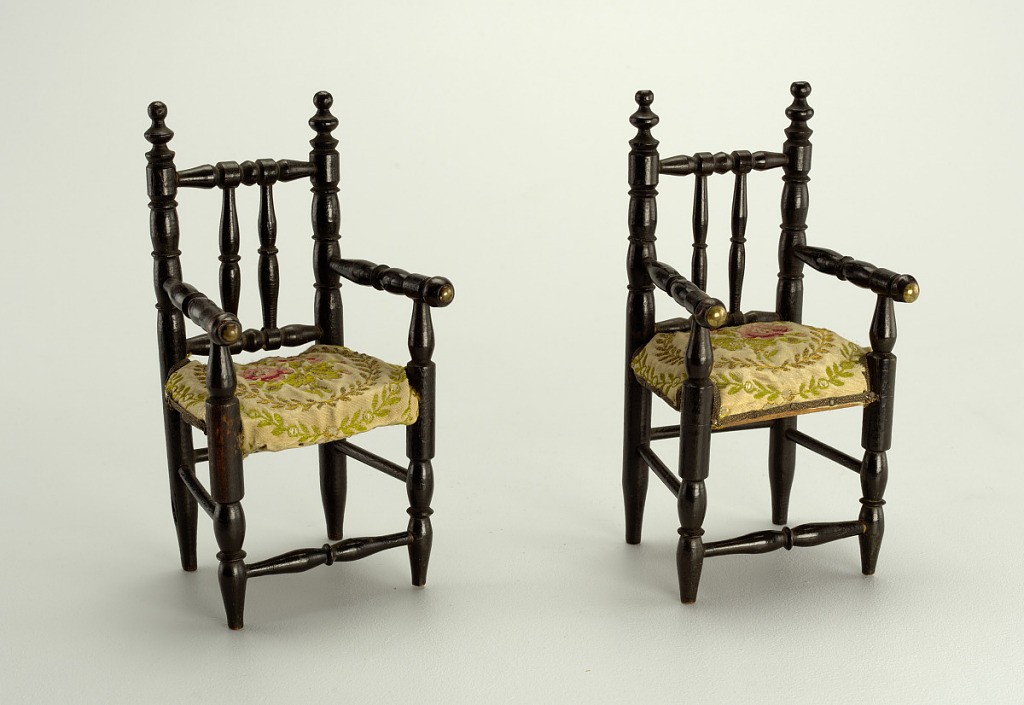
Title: chair
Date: mid-19th century
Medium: wood, turned and joined
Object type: Miniature
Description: In 17th century style